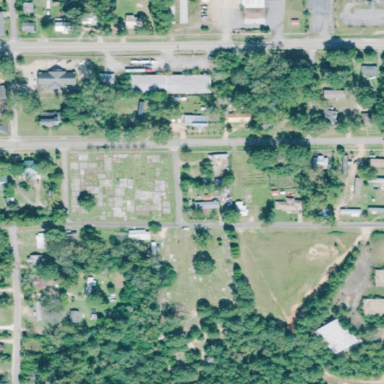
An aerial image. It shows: Cemetery.